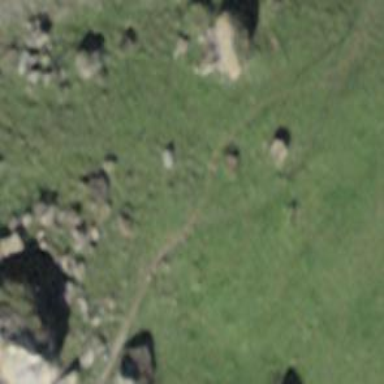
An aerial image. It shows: Path.